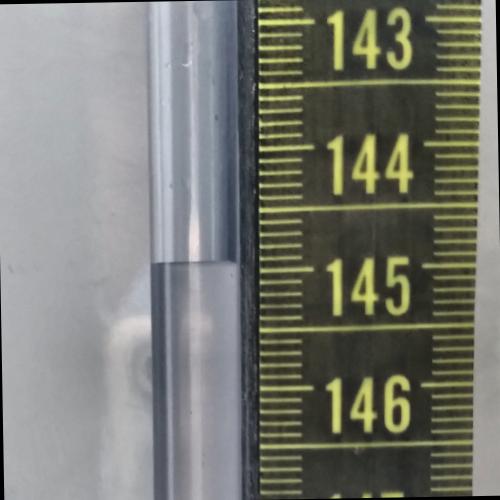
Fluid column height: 144.9 cm